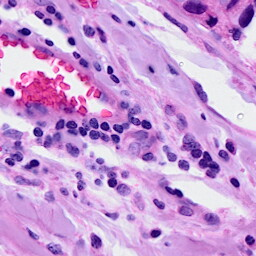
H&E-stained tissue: Breast